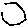
Label: hexagon